Question: I am trying to connect my 'Oracle Database 10g Express Edition' with 'sql*plus'. when i start the 'sql*plus' command window the following error occurs.

could you please show me the way of avoiding this error.
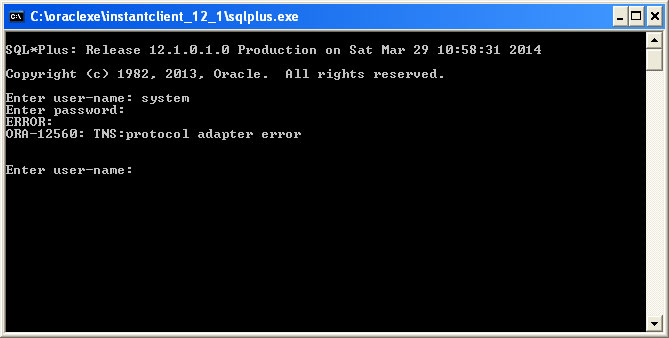
Answer: As per the 2nd result from a Google search on the error message:
Typically this will result from
1. not having ORACLE_SID properly set. Especially so on Windows.
2. not having the db service started. See the windows services applet, services.msc
<URL>